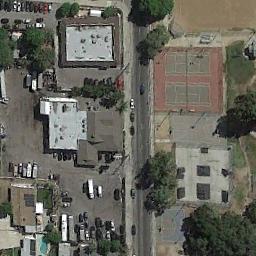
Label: tennis_court